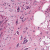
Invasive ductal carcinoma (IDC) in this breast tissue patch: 1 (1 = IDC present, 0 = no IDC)